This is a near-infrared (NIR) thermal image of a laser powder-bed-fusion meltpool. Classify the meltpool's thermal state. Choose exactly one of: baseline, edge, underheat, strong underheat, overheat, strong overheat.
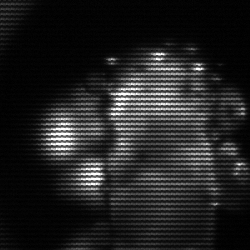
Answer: strong underheat